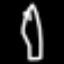
Label: pencil